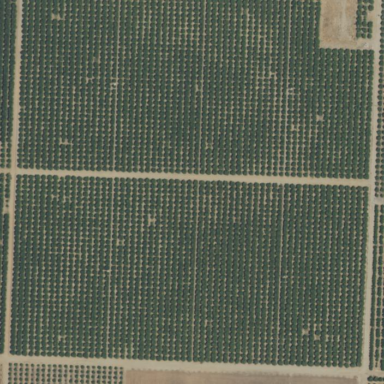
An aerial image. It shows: Orange orchard with rows of vibrant orange trees.